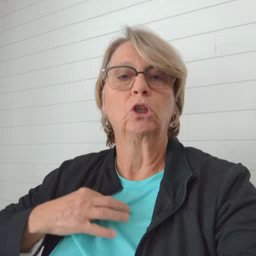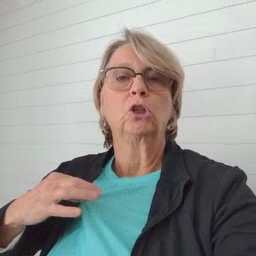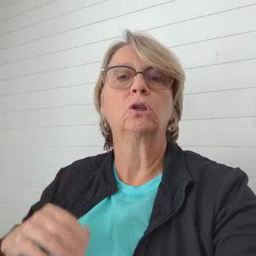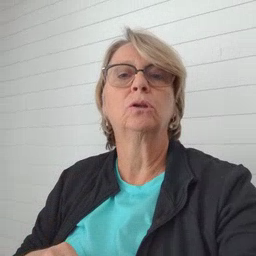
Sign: shirt